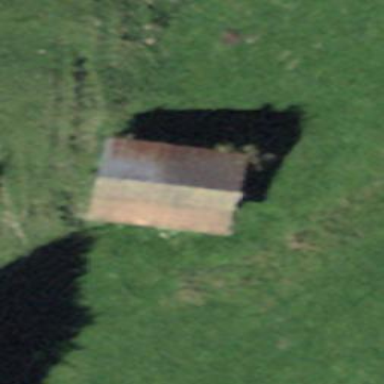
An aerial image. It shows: Rural barn.